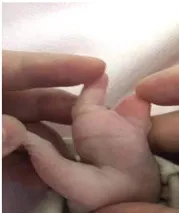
Clinical features of the proband and Sanger sequencing results in case 3. II: 1) presented with typical facial features of Cornelia de Lange syndrome (CdLS) and upper limber defects.
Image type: radiology (x_ray)